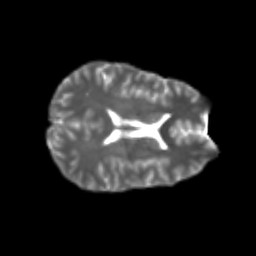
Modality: T2w
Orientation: axial
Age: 21
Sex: male
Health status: healthy
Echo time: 0.074 s